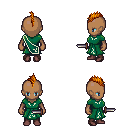
a pixel art fantasy rpg character, female body template, human, dark skin, sash dress, metal pants, dark blonde mohawk hairstyle, maroon shoes, dagger, four views (front, back, left, right), 2x2 character sprite sheet, small pixel art, hard edges, no anti-aliasing